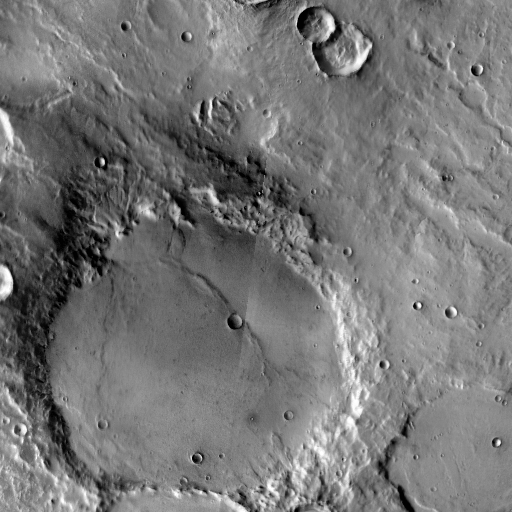
Crater classes present: Background, Other, Buried